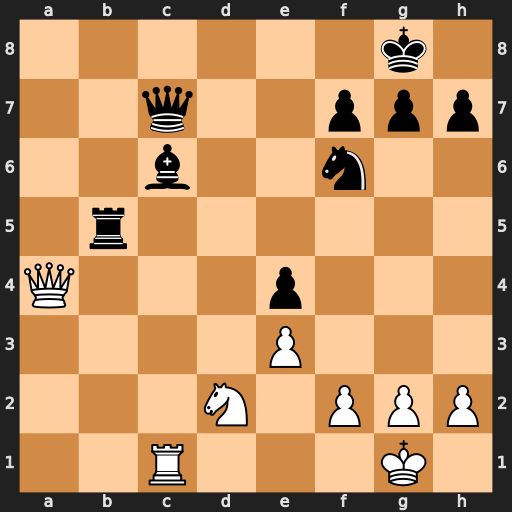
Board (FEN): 6k1/2q2ppp/2b2n2/1r6/Q3p3/4P3/3N1PPP/2R3K1
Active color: w
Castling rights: -
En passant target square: -
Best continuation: Qxb5 Qxh2+ Kxh2